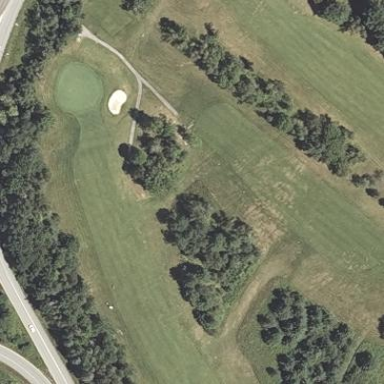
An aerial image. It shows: Well-maintained grassy area designated as golf fairway. It is part of golf sport facility.